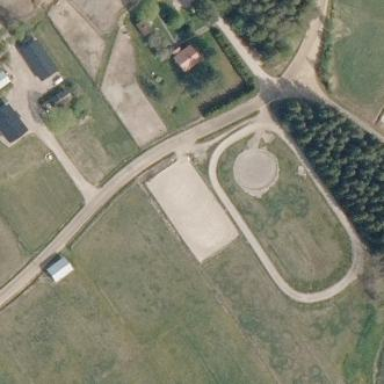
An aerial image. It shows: Fence surrounding equestrian pitch for leisure land activities.